Question: I checked with other similar issues on Stackoverflow, but it doesn't work on my case.
Situation: I am developing an application which needs to sign the pdf document. The signing key is held by another company, let's say it's CompanyA.
I did the following steps:
1. Got the pdf document to sign ready.
2. Created a Temp pdf file which added an Empty Signature in the original pdf.
3. Read the Temp pdf to get the message digest. (Encode it to base64)
4. Send the message digest (Base64 encoded) to the CompanyA to get signed.
5. Get the signed digest (base64 encoded) from CompanyA.
6. Do the base64 decoding. And embedded the result into the Temp pdf to get the final signed pdf.
Everything goes well and I can get the final signed pdf. But When I open it in Adobe reader, it says "the document has been altered or corrupted since the signature was applied".
I used this 'getHashBase64Str2Sign' to get the message digest (in base64). This method calls the 'emptySignature()' method to create the Temp file with empty signature, and then calls the 'getSignatureHash()' method to read the Temp file to get the message digest.
'''
public static String getHashBase64Str2Sign() {
try {
// Add BC provider
BouncyCastleProvider providerBC = new BouncyCastleProvider();
Security.addProvider(providerBC);
// Create parent path of dest pdf file, if not exist
File file = new File(DEST).getParentFile();
if (!file.exists()) {
file.mkdirs();
}
CertificateFactory factory = CertificateFactory.getInstance("X.509");
Certificate[] chain = new Certificate[1];
try (InputStream certIs = new FileInputStream(CERT)) {
chain[0] = factory.generateCertificate(certIs);
}
// Get byte[] hash
DeferredSigning app = new DeferredSigning();
app.emptySignature(SRC, TEMP, "sig", chain);
byte[] sh = app.getSignatureHash(TEMP, "SHA256", chain);
// Encode byte[] hash to base64 String and return
return Base64.getEncoder().encodeToString(sh);
} catch (IOException | GeneralSecurityException e) {
e.printStackTrace();
return null;
}
}
private void emptySignature(String src, String dest, String fieldname, Certificate[] chain)
throws IOException, GeneralSecurityException {
PdfReader reader = new PdfReader(src);
PdfSigner signer = new PdfSigner(reader, new FileOutputStream(dest), new StampingProperties());
PdfSignatureAppearance appearance = signer.getSignatureAppearance();
appearance.setPageRect(new Rectangle(100, 500, 200, 100));
appearance.setPageNumber(1);
appearance.setCertificate(chain[0]);
appearance.setReason("For test");
appearance.setLocation("HKSAR");
signer.setFieldName(fieldname);
/*
* ExternalBlankSignatureContainer constructor will create the PdfDictionary for
* the signature information and will insert the /Filter and /SubFilter values
* into this dictionary. It will leave just a blank placeholder for the
* signature that is to be inserted later.
*/
IExternalSignatureContainer external = new ExternalBlankSignatureContainer(PdfName.Adobe_PPKLite,
PdfName.Adbe_pkcs7_detached);
// Sign the document using an external container.
// 8192 is the size of the empty signature placeholder.
signer.signExternalContainer(external, 100000);
}
private byte[] getSignatureHash(String src, String hashAlgorithm, Certificate[] chain)
throws IOException, GeneralSecurityException {
InputStream is = new FileInputStream(src);
// Get the hash
BouncyCastleDigest digest = new BouncyCastleDigest();
PdfPKCS7 sgn = new PdfPKCS7(null, chain, hashAlgorithm, null, digest, false);
byte hash[] = DigestAlgorithms.digest(is, digest.getMessageDigest(sgn.getHashAlgorithm()));
return sgn.getAuthenticatedAttributeBytes(hash, PdfSigner.CryptoStandard.CMS, null, null);
}
private void createSignature(String src, String dest, String fieldName, byte[] sig)
throws IOException, GeneralSecurityException {
PdfReader reader = new PdfReader(src);
try (FileOutputStream os = new FileOutputStream(dest)) {
PdfSigner signer = new PdfSigner(reader, os, new StampingProperties());
IExternalSignatureContainer external = new MyExternalSignatureContainer(sig);
// Signs a PDF where space was already reserved. The field must cover the whole
// document.
PdfSigner.signDeferred(signer.getDocument(), fieldName, os, external);
}
}
'''
Then, the message digest is sent to CompanyA for signing. After I got the signed digest from CompanyA (which is base64 encoded), I call the 'embedSignedHashToPdf()' method to get the signed pdf document.
'''
public static void embedSignedHashToPdf(String signedHash) {
try {
byte[] sig = Base64.getDecoder().decode(signedHash);
// Get byte[] hash
DeferredSigning app = new DeferredSigning();
app.createSignature(TEMP, DEST, "sig", sig);
} catch (IOException | GeneralSecurityException e) {
e.printStackTrace();
}
}
class MyExternalSignatureContainer implements IExternalSignatureContainer {
protected byte[] sig;
public MyExternalSignatureContainer(byte[] sig) {
this.sig = sig;
}
@Override
public void modifySigningDictionary(PdfDictionary signDic) {
}
@Override
public byte[] sign(InputStream arg0) throws GeneralSecurityException {
return sig;
}
}
'''
At last, I can get the signed pdf document, but it shows error in Adobe Reader, like this:

Please check the original pdf, temp pdf, and the final signed pdf file as follows:
<URL>
<URL>
<URL>
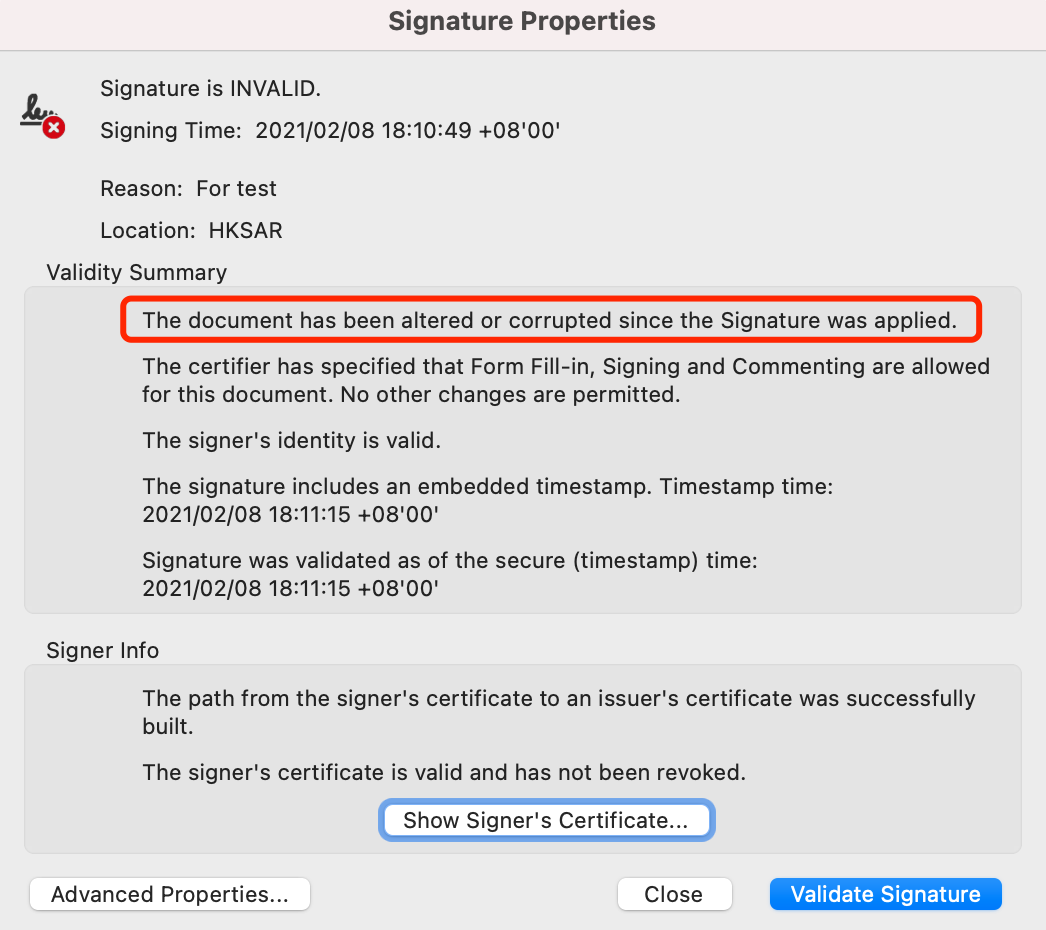
Answer: Ok, I see a number of issues in your code:
### You determine the hash of the wrong bytes
In 'getSignatureHash' with 'src' containing the path of the intermediary PDF prepared for signing you do
'''
InputStream is = new FileInputStream(src);
...
byte hash[] = DigestAlgorithms.digest(is, ...);
'''
I.e. you calculate the hash value of the whole intermediary PDF.
This is incorrect!
The hash must be calculated for the PDF except the placeholder for the signature container which shall later be embedded:

The easiest way to hash that range, is to already calculate the hash in 'emptySignature' and return it from there by using a hash-calculating 'IExternalSignatureContainer' implementation instead of the dumb 'ExternalBlankSignatureContainer'.
For example use this implementation:
'''
public class PreSignatureContainer implements IExternalSignatureContainer {
private PdfDictionary sigDic;
private byte hash[];
public PreSignatureContainer(PdfName filter, PdfName subFilter) {
sigDic = new PdfDictionary();
sigDic.put(PdfName.Filter, filter);
sigDic.put(PdfName.SubFilter, subFilter);
}
@Override
public byte[] sign(InputStream data) throws GeneralSecurityException {
String hashAlgorithm = "SHA256";
BouncyCastleDigest digest = new BouncyCastleDigest();
try {
this.hash = DigestAlgorithms.digest(data, digest.getMessageDigest(hashAlgorithm));
} catch (IOException e) {
throw new GeneralSecurityException("PreSignatureContainer signing exception", e);
}
return new byte[0];
}
@Override
public void modifySigningDictionary(PdfDictionary signDic) {
signDic.putAll(sigDic);
}
public byte[] getHash() {
return hash;
}
}
'''
like this:
'''
PreSignatureContainer external = new PreSignatureContainer(PdfName.Adobe_PPKLite, PdfName.Adbe_pkcs7_detached);
signer.signExternalContainer(external, 16000);
byte[] documentHash = external.getHash();
'''
### You process the hash as if your CompanyA only returned naked signature bytes but you embed the bytes returned by CompanyA as if they were a full CMS signature container
In 'getSignatureHash' you eventually don't return the alleged document hash but instead start constructing a CMS signature container and return its signed attributes:
'''
PdfPKCS7 sgn = new PdfPKCS7(null, chain, hashAlgorithm, null, digest, false);
...
return sgn.getAuthenticatedAttributeBytes(hash, PdfSigner.CryptoStandard.CMS, null, null);
'''
Calculating 'PdfPKCS7.getAuthenticatedAttributeBytes(...)' would only make sense if you then retrieved naked signature bytes for those attribute bytes and created a CMS signature container using the same 'PdfPKCS7' object:
'''
byte[] sh = sgn.getAuthenticatedAttributeBytes(hash, sigtype, ocspList, crlBytes);
byte[] extSignature = RETRIEVE_NAKED_SIGNATURE_BYTES_FOR(sh);
sgn.setExternalDigest(extSignature, null, ENCRYPTION_ALGORITHM_USED_FOR_SIGNING);
byte[] encodedSig = sgn.getEncodedPKCS7(hash, sigtype, tsaClient, ocspList, crlBytes);
'''
In particular your approach of calculating the signed attributes and then forgetting the 'PdfPKCS7' object does never make any sense at all.
But it actually looks like your CompanyA can return full CMS signature containers, not merely naked signature bytes as you immediately embed the returned bytes in 'embedSignedHashToPdf' and 'createSignature' and your example PDF does contain a full CMS signature container.
In such a case you don't need to use 'PdfPKCS7' at all but directly send the pre-calculated document digest to CompanyA to sign.
Thus, most likely you don't need 'PdfPKCS7' at all but instead send the document hash determined as explained above to CompanyA and embed their returned signature container.